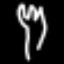
Label: fork